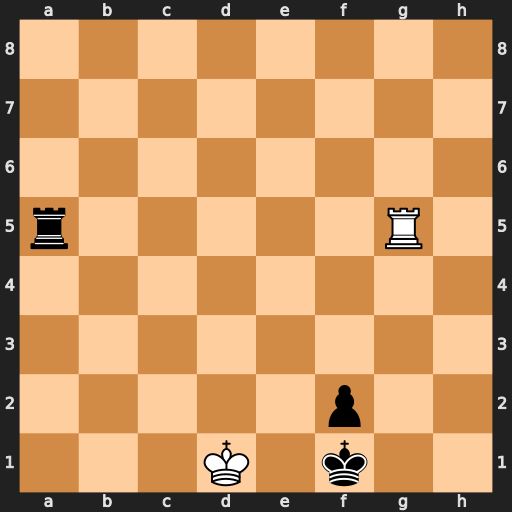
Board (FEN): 8/8/8/r5R1/8/8/5p2/3K1k2
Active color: w
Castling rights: -
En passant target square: -
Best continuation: Rxa5 Kg2 Rg5+ Kf3 Rf5+